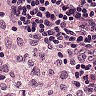
Metastatic tissue present: no